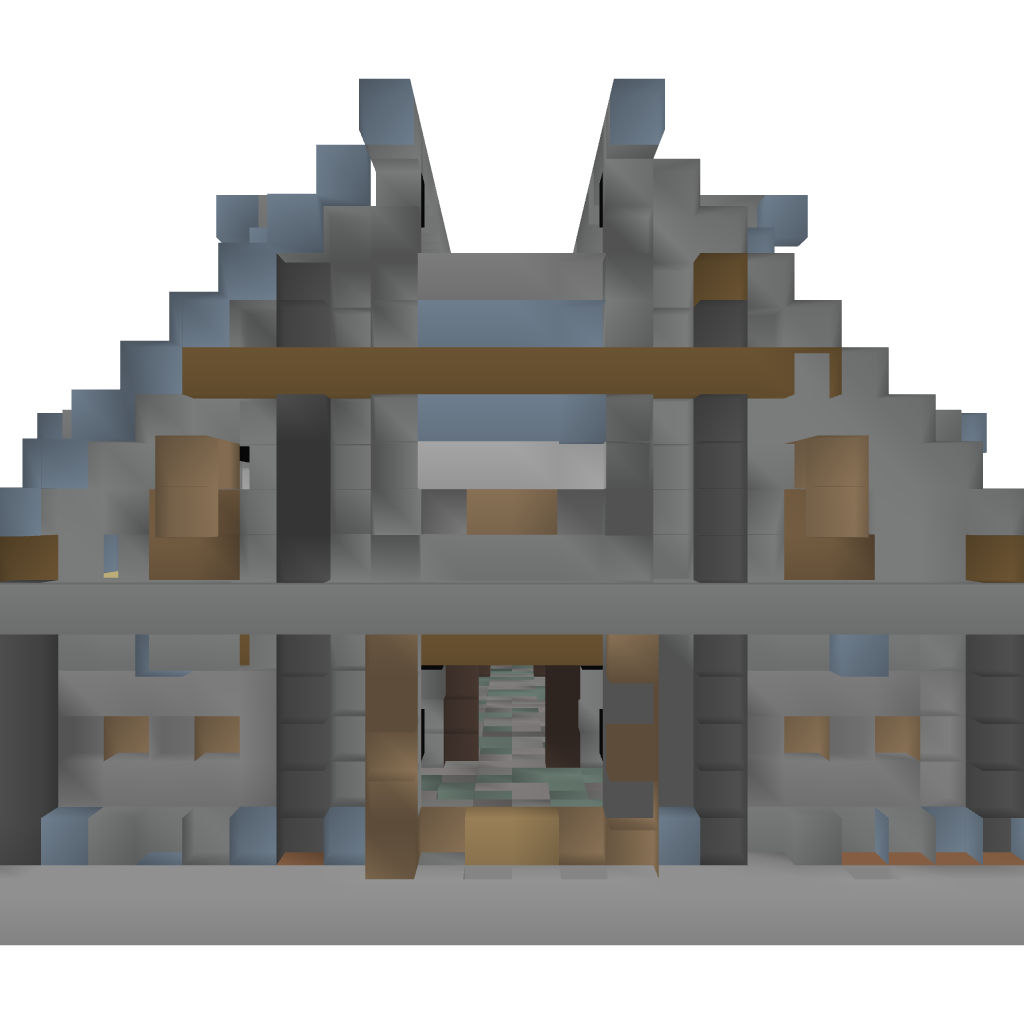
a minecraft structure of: Stable 1